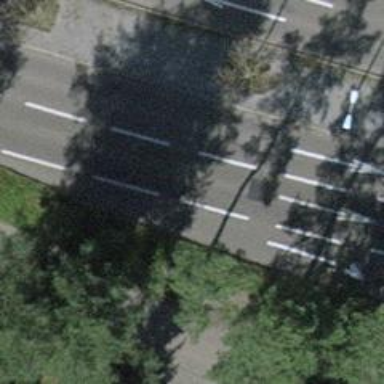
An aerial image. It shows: Uncontrolled road crossing.